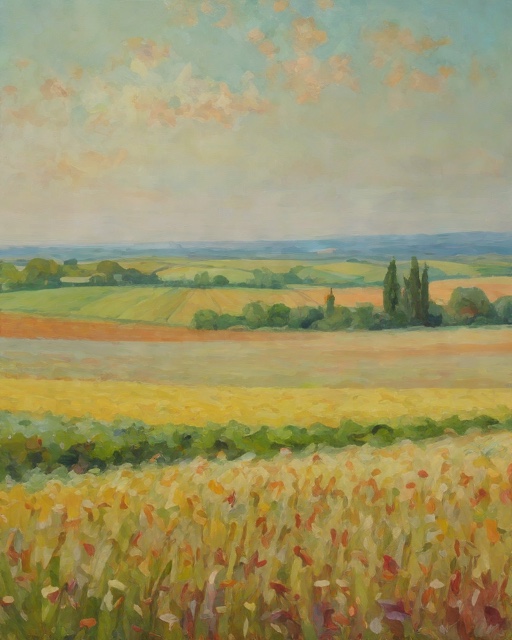
Category: Summer